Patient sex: M
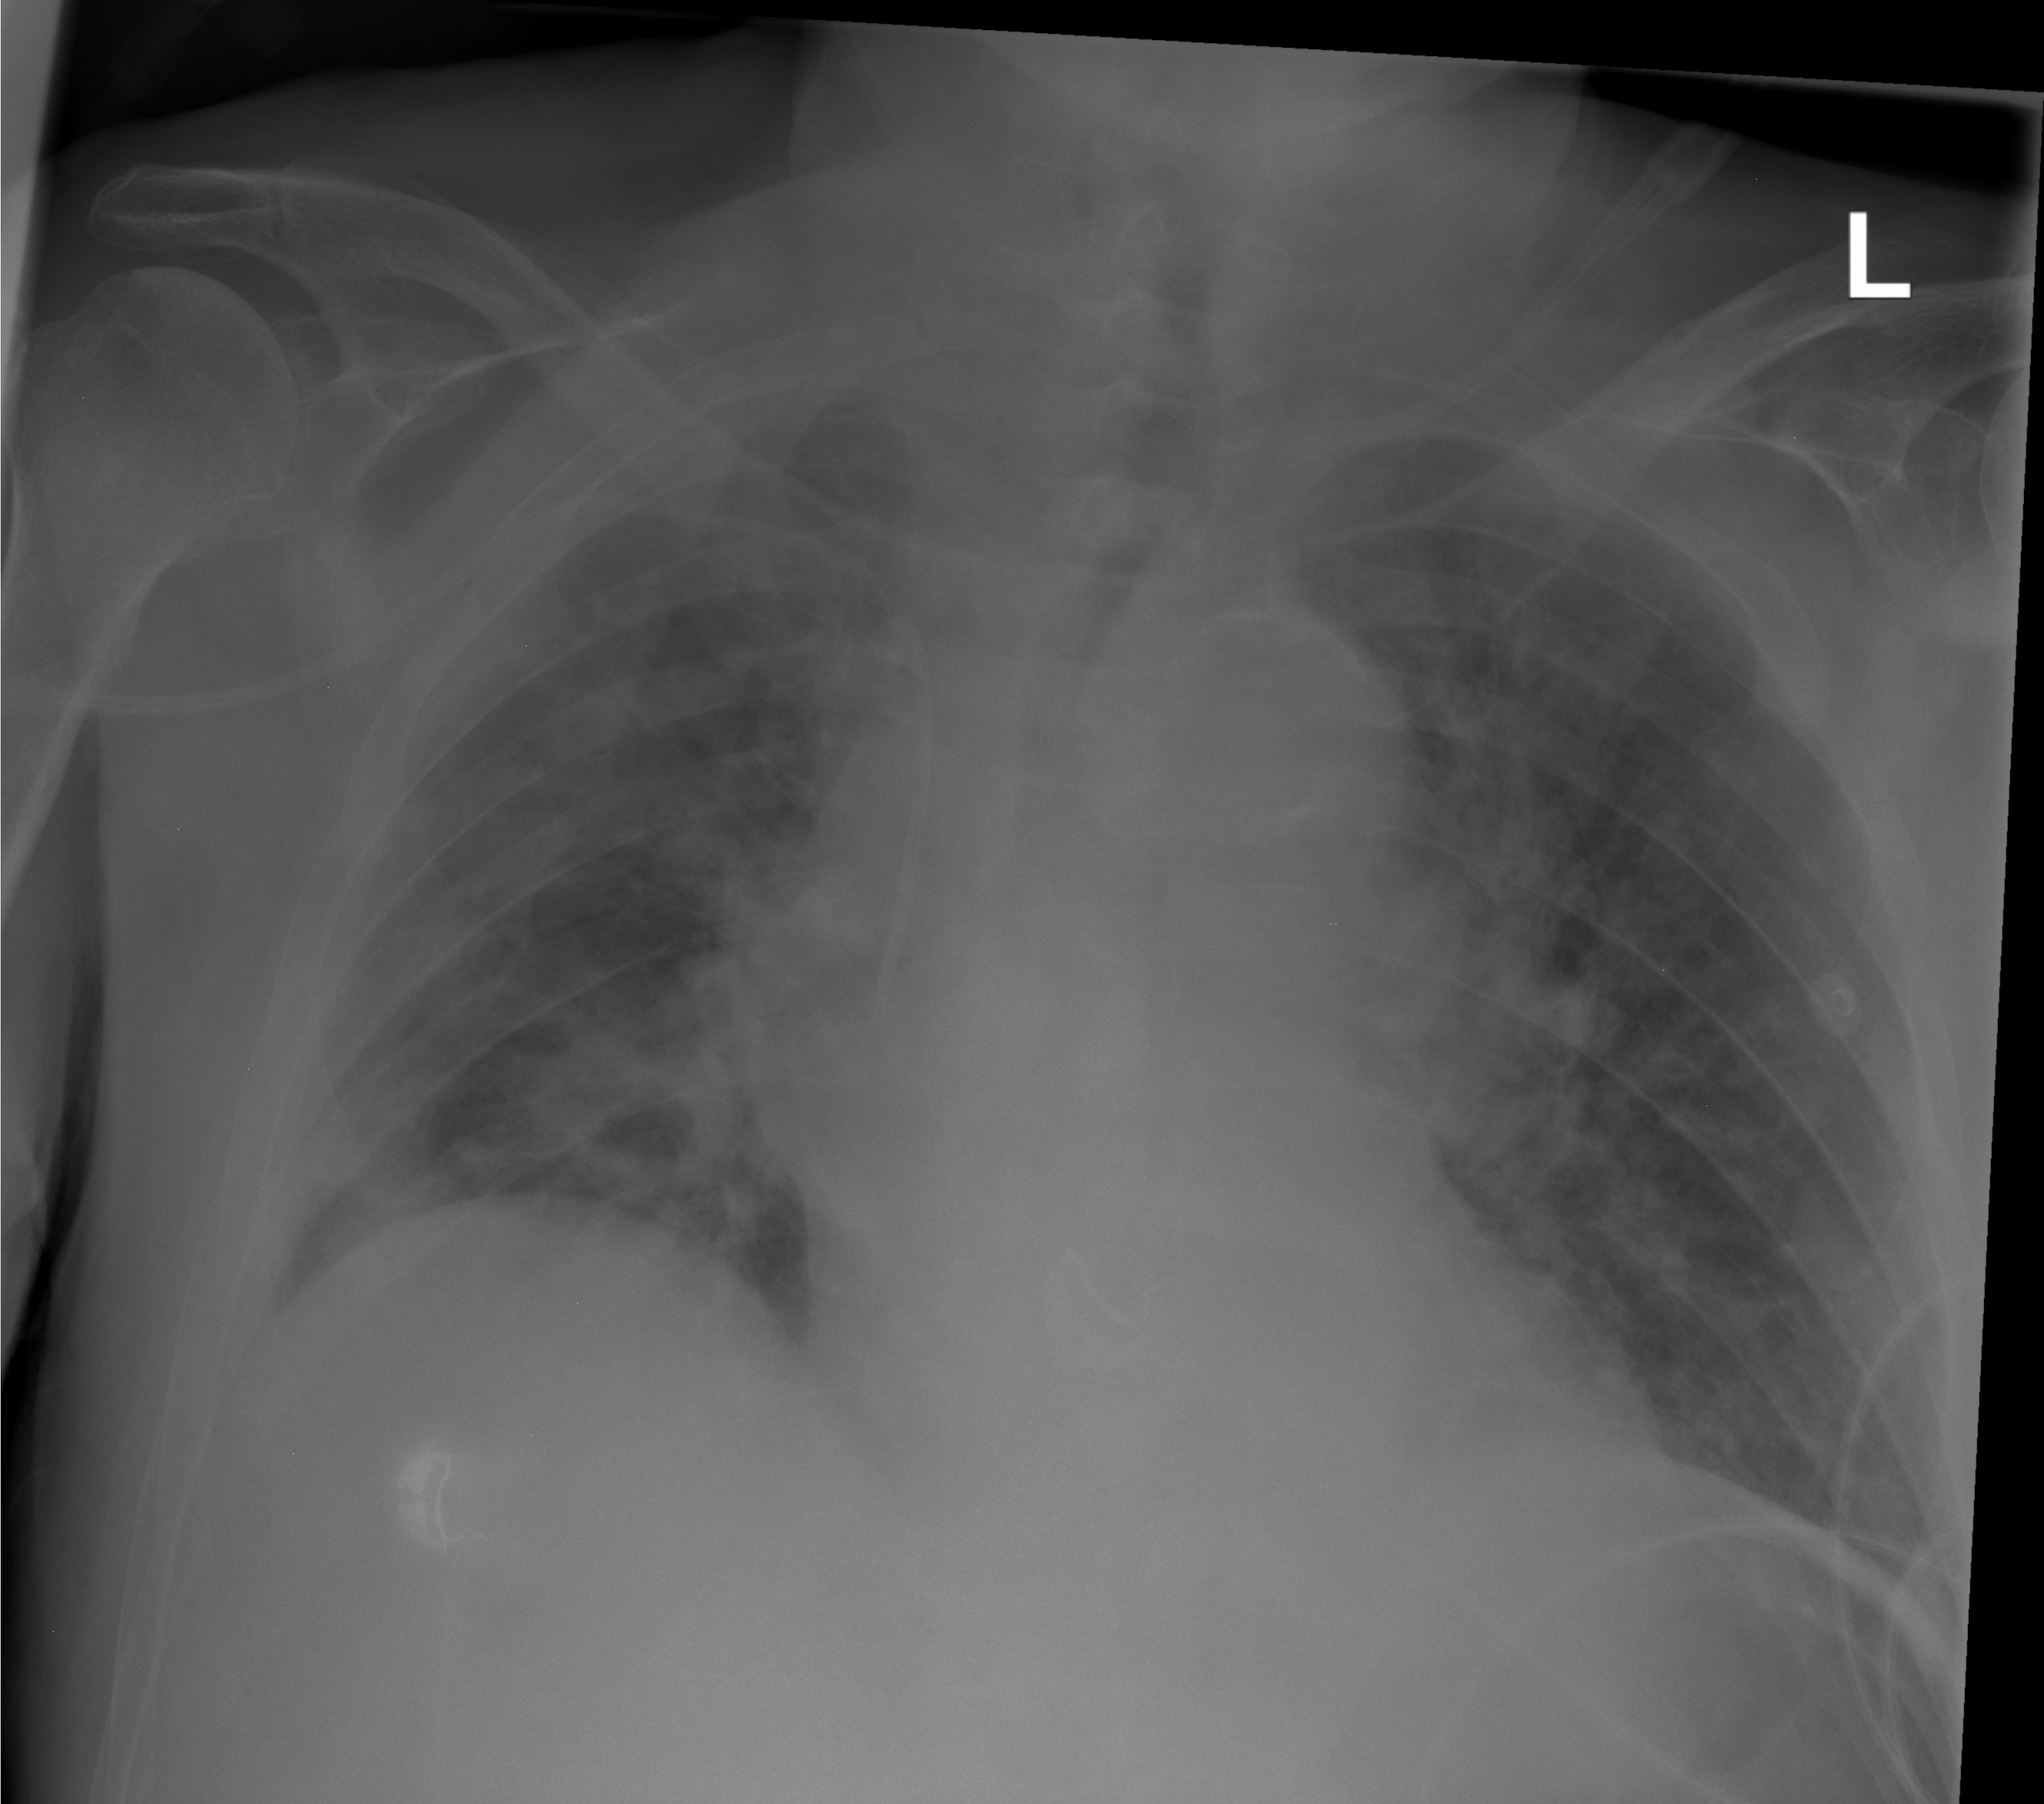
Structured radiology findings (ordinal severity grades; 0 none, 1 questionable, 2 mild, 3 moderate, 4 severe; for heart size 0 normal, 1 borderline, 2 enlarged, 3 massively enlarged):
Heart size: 0
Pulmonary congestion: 2
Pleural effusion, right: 0
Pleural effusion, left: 0
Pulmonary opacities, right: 2
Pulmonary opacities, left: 2
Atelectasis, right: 0
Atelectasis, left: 0